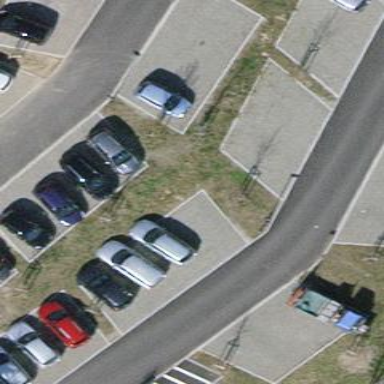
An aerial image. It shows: Parking area with surface.